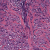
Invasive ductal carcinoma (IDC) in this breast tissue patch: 1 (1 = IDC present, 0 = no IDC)